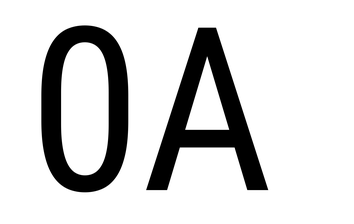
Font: Roboto_Condensed_Regular